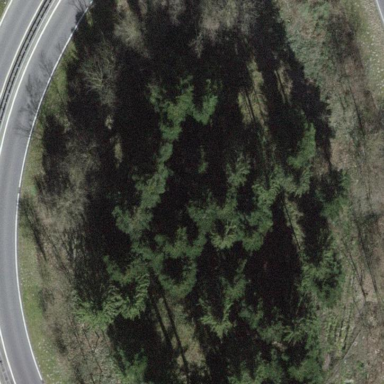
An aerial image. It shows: Forest area.